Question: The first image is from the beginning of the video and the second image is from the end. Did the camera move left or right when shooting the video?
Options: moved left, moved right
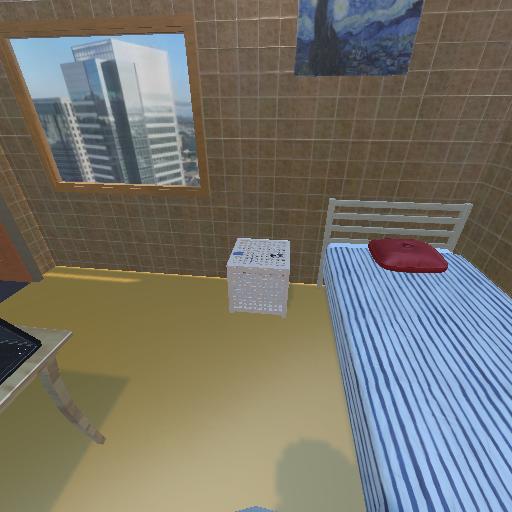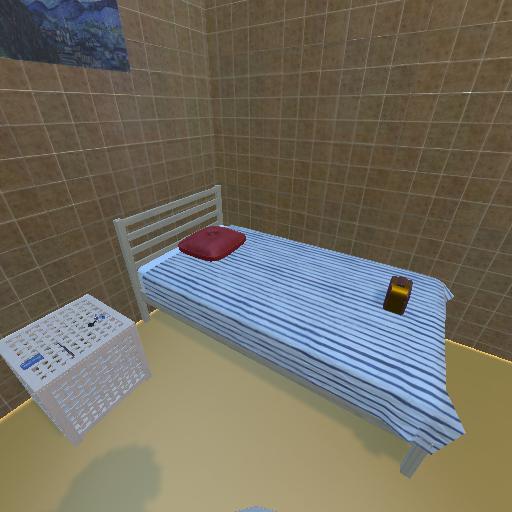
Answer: moved left